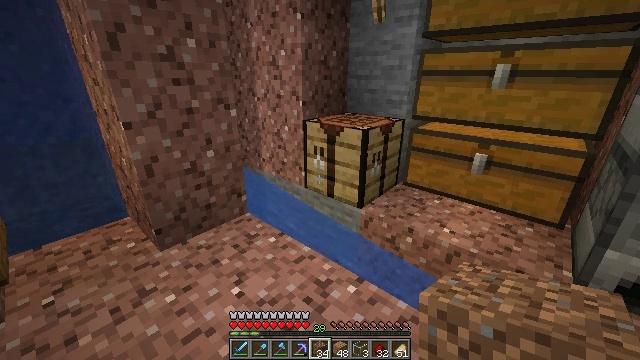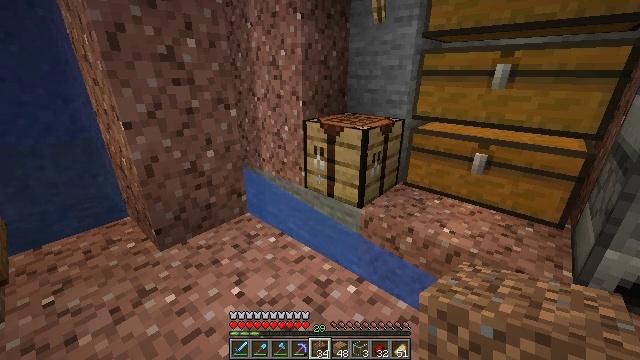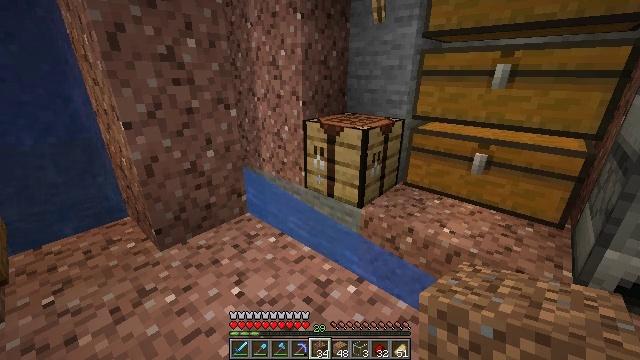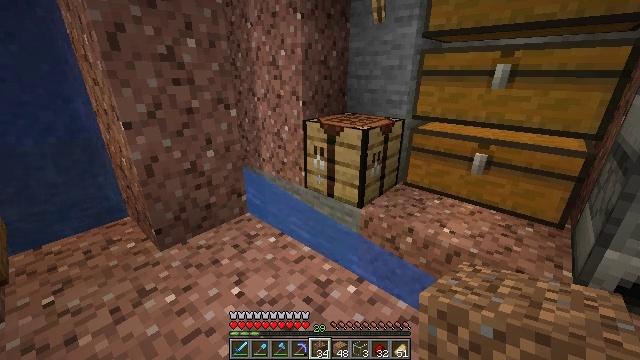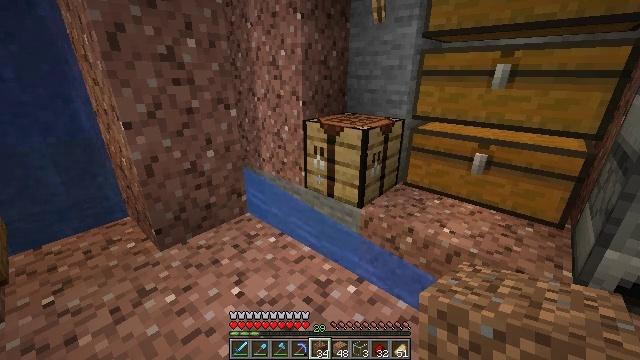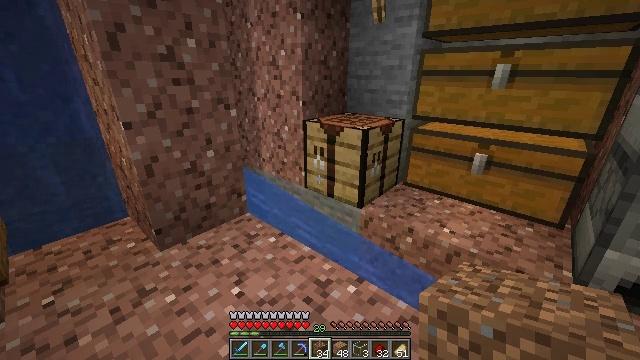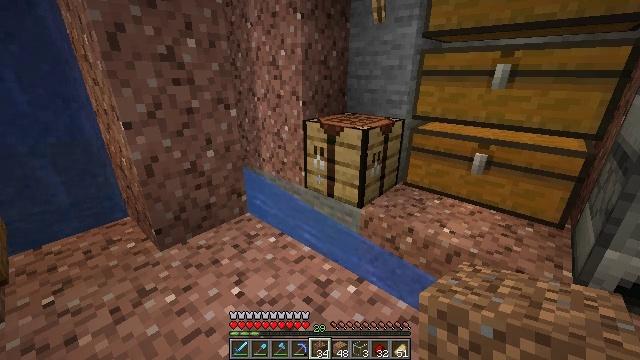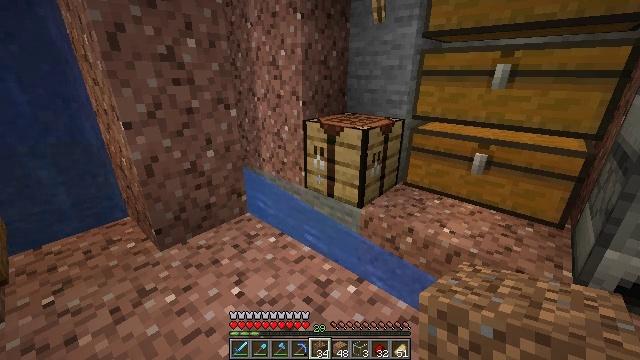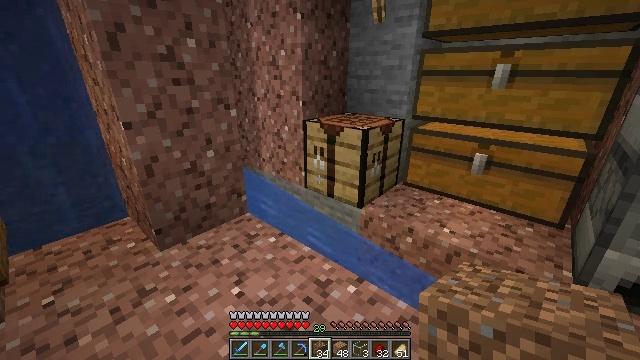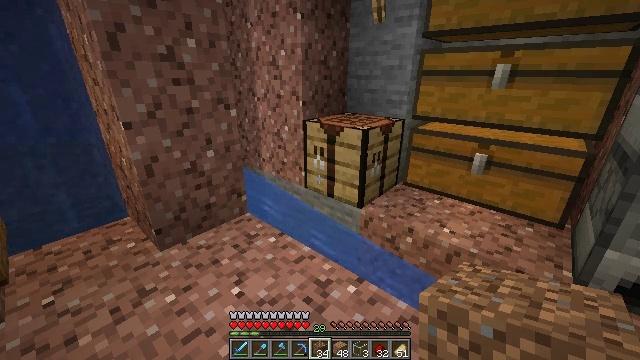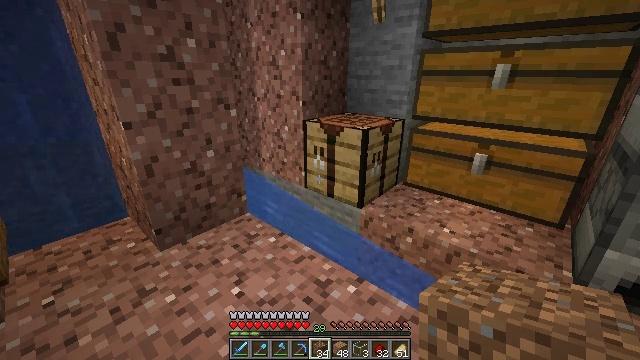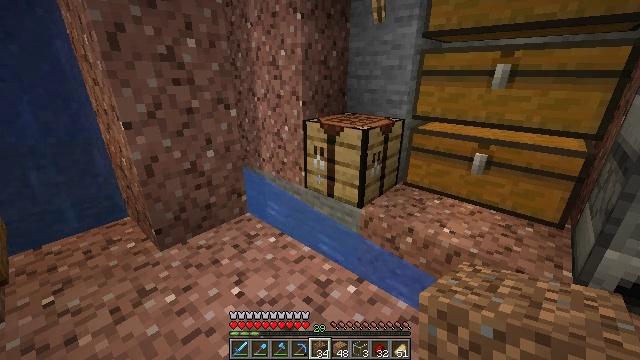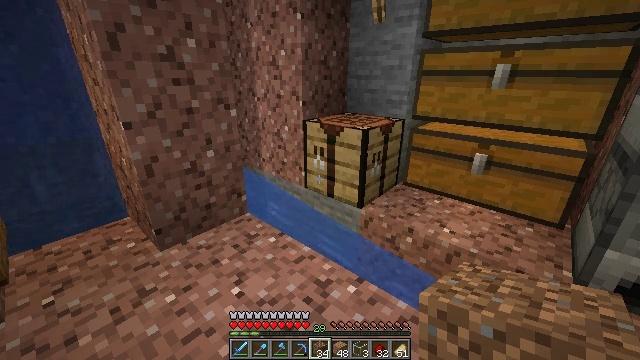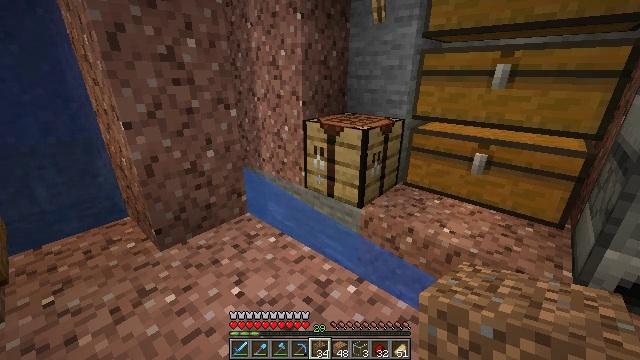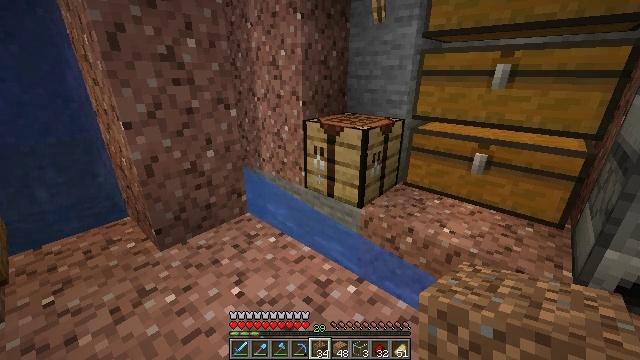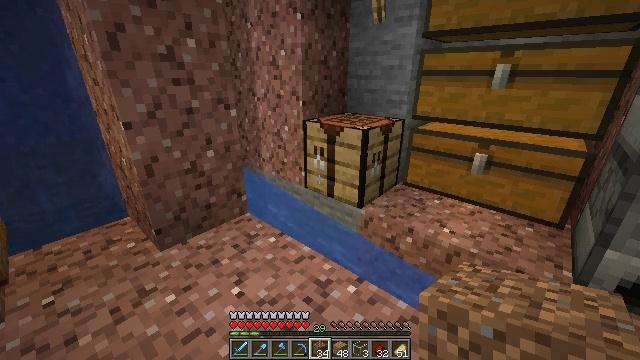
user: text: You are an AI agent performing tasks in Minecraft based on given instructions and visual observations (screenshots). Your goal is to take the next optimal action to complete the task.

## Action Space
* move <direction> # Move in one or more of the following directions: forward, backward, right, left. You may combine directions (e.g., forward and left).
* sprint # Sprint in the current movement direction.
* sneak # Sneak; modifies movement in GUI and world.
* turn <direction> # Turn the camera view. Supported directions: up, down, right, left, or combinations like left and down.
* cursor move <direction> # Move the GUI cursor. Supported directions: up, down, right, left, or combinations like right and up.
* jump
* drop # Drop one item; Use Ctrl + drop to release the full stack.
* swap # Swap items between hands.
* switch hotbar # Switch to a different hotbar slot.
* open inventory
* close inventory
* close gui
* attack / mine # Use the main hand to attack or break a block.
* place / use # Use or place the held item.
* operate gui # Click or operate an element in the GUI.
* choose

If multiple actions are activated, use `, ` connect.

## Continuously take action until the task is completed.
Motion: motion action
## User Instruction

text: Use gold ingots to create a golden helmet.
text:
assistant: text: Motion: no_op
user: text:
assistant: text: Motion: no_op
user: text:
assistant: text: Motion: no_op
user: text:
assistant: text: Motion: no_op
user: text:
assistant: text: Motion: no_op
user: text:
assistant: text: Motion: no_op
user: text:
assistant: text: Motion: no_op
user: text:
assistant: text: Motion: no_op
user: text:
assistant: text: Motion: no_op
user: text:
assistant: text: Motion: no_op
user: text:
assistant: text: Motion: no_op
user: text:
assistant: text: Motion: no_op
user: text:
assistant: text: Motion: no_op
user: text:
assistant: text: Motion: no_op
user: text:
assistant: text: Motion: no_op
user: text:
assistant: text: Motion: no_op
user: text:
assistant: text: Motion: no_op
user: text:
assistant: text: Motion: no_op
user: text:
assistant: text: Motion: no_op
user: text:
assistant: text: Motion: no_op
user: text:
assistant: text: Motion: no_op
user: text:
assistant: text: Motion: no_op
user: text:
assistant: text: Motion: no_op
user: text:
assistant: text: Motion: no_op
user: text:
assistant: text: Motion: no_op
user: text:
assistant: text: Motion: no_op
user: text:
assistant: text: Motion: no_op
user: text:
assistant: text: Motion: no_op
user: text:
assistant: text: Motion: no_op
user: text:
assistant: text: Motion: no_op